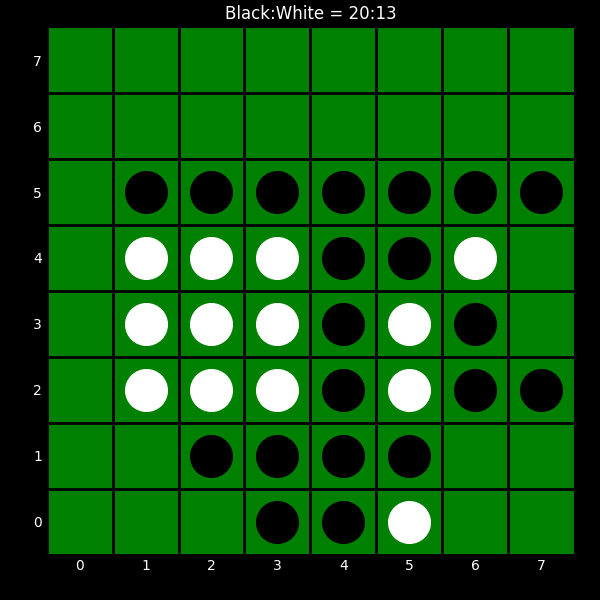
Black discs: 20
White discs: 13